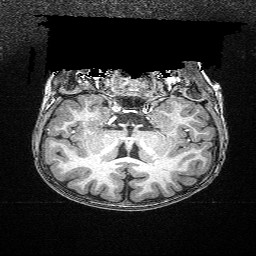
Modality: T1w
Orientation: sagittal